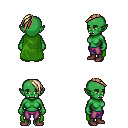
a pixel art fantasy rpg character, female body template, orc, green skin, green cape, magenta pants, white blonde long mohawk hairstyle, maroon shoes, four views (front, back, left, right), 2x2 character sprite sheet, small pixel art, hard edges, no anti-aliasing